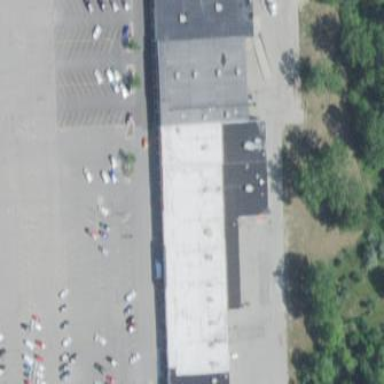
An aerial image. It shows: Commercial building.